Question: i am working on a project on online shopping with asp.net c# and Mysql. I am using Devart Linqconnect (LinqtoMysql). I have two tables in mysql customers and customer addreesses:
CustomerID Int
Customerhone varchar(20);
customer Password Varchar(20);
email varchar(20)
firstname char(50)
Lastname(50)
username varshar(50)
Customer_address_ID INT UNSIGNED NOT NULL AUTO_INCREMENT,
Customer_ID INT NOT NULL,
address1 CHAR(250),
address2 CHAR(250),
city CHAR(20),
state CHAR(20),
pincode VARCHAR(20),
PRIMARY KEY(Customer_address_ID),
FOREIGN KEY (Customer_ID) REFERENCES customers(Customer_ID)
When i write this code on the registration of a customer using LINQ to mysql:
'''
using (ShoppingDataContext data = new ShoppingDataContext())
{
Customer NewCustomer = new Customer();
CustomerAddress newaddress = new CustomerAddress();
newaddress.CustomerID = NewCustomer.CustomerID;
NewCustomer.CustomerFirstname = TextBoxFirstName.Text;
NewCustomer.CustomerLastname = TextBoxLastname.Text;
NewCustomer.CustomerEmail = TextBoxEmail.Text;
NewCustomer.Username = TextBoxusername.Text;
NewCustomer.CustomerPassword = TextBoxPassword.Text;
newaddress.Address1 = TextBoxAddress1.Text;
newaddress.Address2 = TextBoxAddress2.Text;
newaddress.City = TextBoxCity.Text;
newaddress.State = TextBoxState.Text;
newaddress.Pincode = TextBoxPincode.Text;
System.Web.Security.Membership.CreateUser(TextBoxusername.Text, TextBoxPassword.Text);
data.Customers.InsertOnSubmit(NewCustomer);
PanelRegister.Visible = false;
ConfimPanel.Visible = true;
}
'''
Will this code work to insert the data to two tables. Please help.
Will the customer_address table be able to detect that the customer address entered is of the customer table according to the customerId being the foreign key..
one more thing i am using modal popup panel of ajax toolkit and added registration and and login tables in the panel..
My Registration Panel:

Thanks in advance...
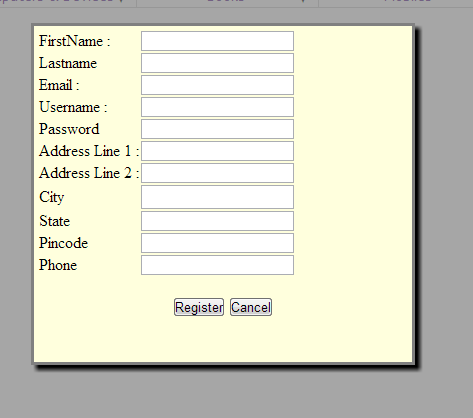
Answer: I highly recommend you organize your code like this:
'''
using (ShoppingDataContext data = new ShoppingDataContext())
{
Customer newCustomer = new Customer()
{
CustomerFirstname = TextBoxFirstName.Text,
CustomerLastname = TextBoxLastname.Text,
CustomerEmail = TextBoxEmail.Text,
Username = TextBoxusername.Text,
CustomerPassword = TextBoxPassword.Text
};
//now I'd like to be proven wrong here, but I believe you need to insert
//and submit at this point
data.Customers.InsertOnSubmit(newCustomer);
data.SubmitChanges();
CustomerAddress newaddress = new CustomerAddress()
{
CustomerID = NewCustomer.CustomerID,
Address1 = TextBoxAddress1.Text,
Address2 = TextBoxAddress2.Text,
City = TextBoxCity.Text,
State = TextBoxState.Text,
Pincode = TextBoxPincode.Text,
};
//add new address to your customer and save
newCustomer.CustomerAddresses.Add(newAddress);
//it has been a while since I used linq2sql so you may need one of these:
//newCustomer.CustomerAddresses.InsertOnSubmit(newAddress);
//newCustomer.CustomerAddresses.Attach(newAddress);
//basically use intellisense to help you figure out the right one, you might
//have some trial and error here
data.SubmitChanges();
System.Web.Security.Membership.CreateUser(TextBoxusername.Text, TextBoxPassword.Text);
PanelRegister.Visible = false;
ConfimPanel.Visible = true;
}
'''
Also, notice where the insert and db.SubmitChanges() was moved to. Now I'm not sure if you can do this in a single go with one SubmitChanges() or if you need two like shown. I'd be interested in you giving an update on that.
You can view a simple insert example here:
<URL>
EDIT: You might want to wrap this all in a transactionscope so it succeeds or fails as a unit
'''
using(TransactionScope scope = new TransactionScope())
{
using(ShoppingDataContext data = new ShoppingDataContext())
{
//the rest of your code
}
}
'''
Just a thought.